Question: my template is as follows:

'''
.layout{
height:100%;
width: 70%;
position: fixed;
}
.header{
height:20%;
width: 100%;
}
.content{
height:60%;
width: 100%;
}
.footer{
height:20%;
width: 100%;
}
'''
the has a , and i want if the is with data to get for (height/width) when necessary, and a scroll appears for whole page, how to do so ?
i tried the solution for giving the 'postion:relative;' but that will ignore the default height and minimize the content in case of the content has small data, and i want to keep default height in case of small data.
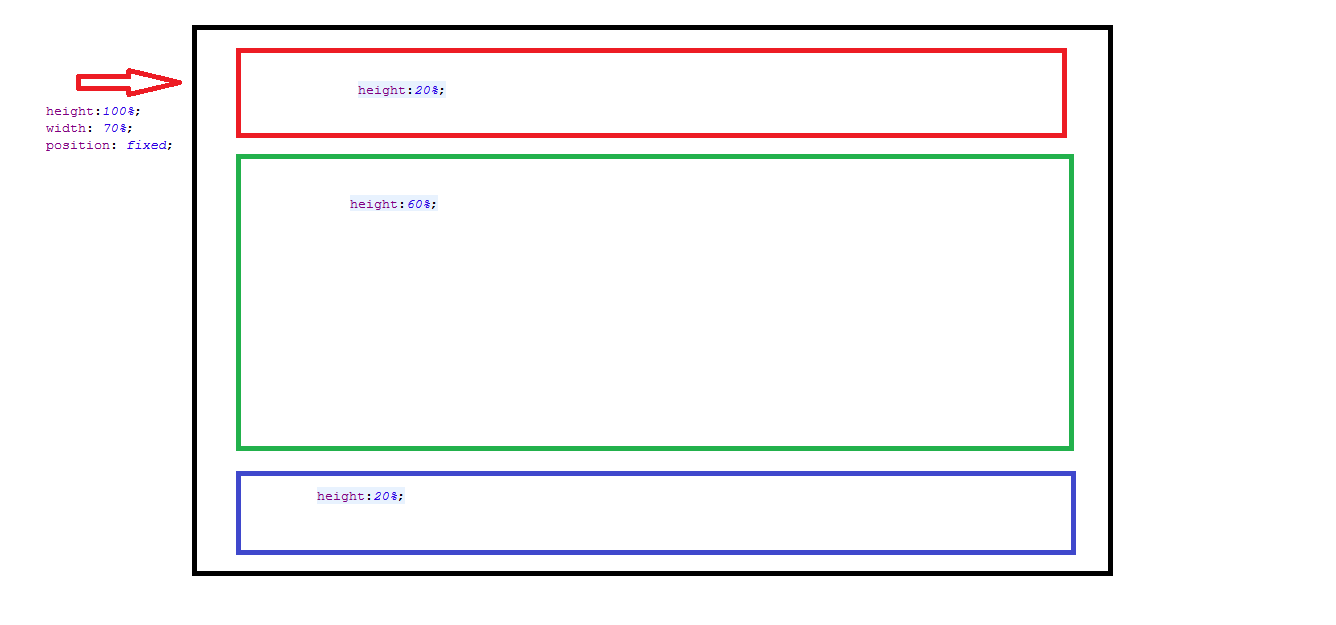
Answer: As indicated by Motoxer4533, use the min-height property: <URL>